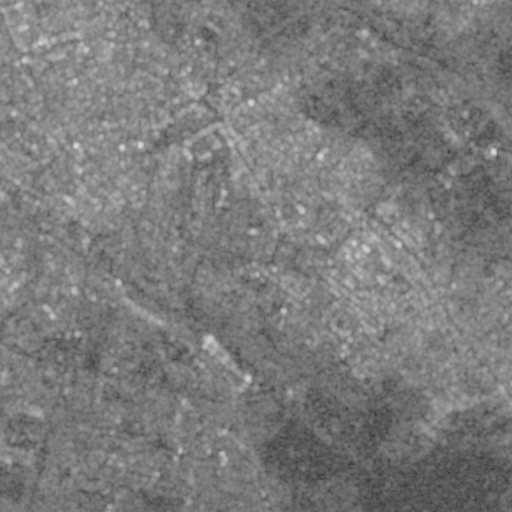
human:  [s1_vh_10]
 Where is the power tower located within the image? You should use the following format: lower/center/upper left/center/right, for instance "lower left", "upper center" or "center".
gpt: The power tower is located in the lower center of the image.
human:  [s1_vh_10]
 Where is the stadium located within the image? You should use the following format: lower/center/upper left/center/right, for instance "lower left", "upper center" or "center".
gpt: The stadium is located in the upper center of the image.
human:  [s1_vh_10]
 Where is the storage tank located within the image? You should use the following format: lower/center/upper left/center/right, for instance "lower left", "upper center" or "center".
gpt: The storage tank is located in the lower left of the image.
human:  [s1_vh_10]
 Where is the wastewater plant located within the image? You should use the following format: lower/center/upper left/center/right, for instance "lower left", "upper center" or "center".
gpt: The wastewater plant is located in the lower left of the image.
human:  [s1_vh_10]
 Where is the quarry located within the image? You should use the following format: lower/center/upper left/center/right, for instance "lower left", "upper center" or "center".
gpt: There is no quarry in the image.

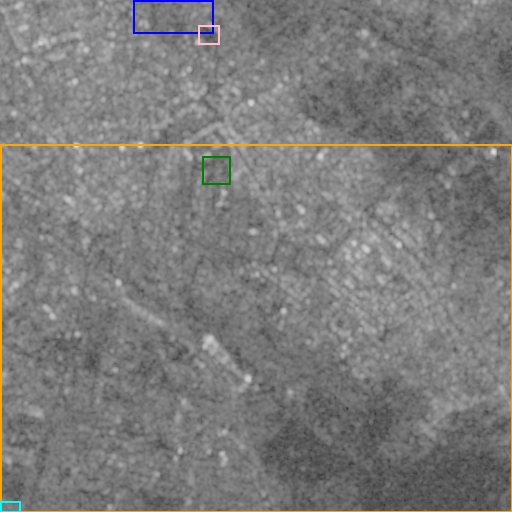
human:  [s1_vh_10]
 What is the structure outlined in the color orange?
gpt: The structure outlined in orange is a crop field.
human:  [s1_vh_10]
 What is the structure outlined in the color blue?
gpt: The structure outlined in blue is a park.
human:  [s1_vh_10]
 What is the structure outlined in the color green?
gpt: The structure outlined in green is a parking lot.
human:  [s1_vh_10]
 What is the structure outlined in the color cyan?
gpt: The structure outlined in cyan is a power substation.
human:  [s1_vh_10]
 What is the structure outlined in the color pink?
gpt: The structure outlined in pink is a stadium.
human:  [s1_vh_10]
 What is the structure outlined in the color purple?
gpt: There is no purple outline.